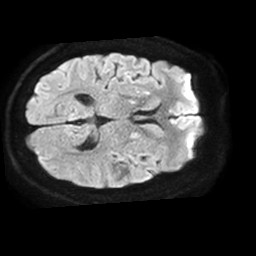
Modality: TRACE
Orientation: axial
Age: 46
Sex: male
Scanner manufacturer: philips
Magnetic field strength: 1.5 T
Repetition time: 3.497 s
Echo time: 0.07078 s